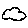
Label: cloud